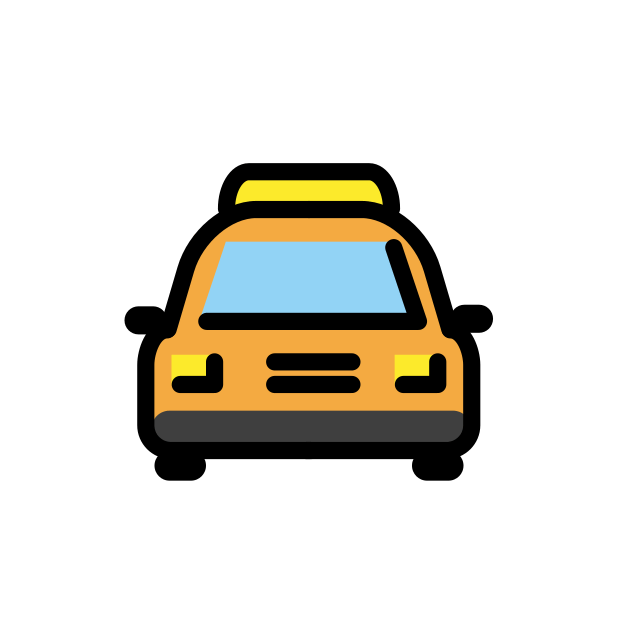
Emoji: 🚖
Name: oncoming taxi
Unicode: 0x1f696